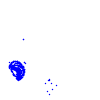
Particle: electron